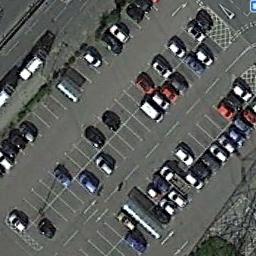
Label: parking_lot